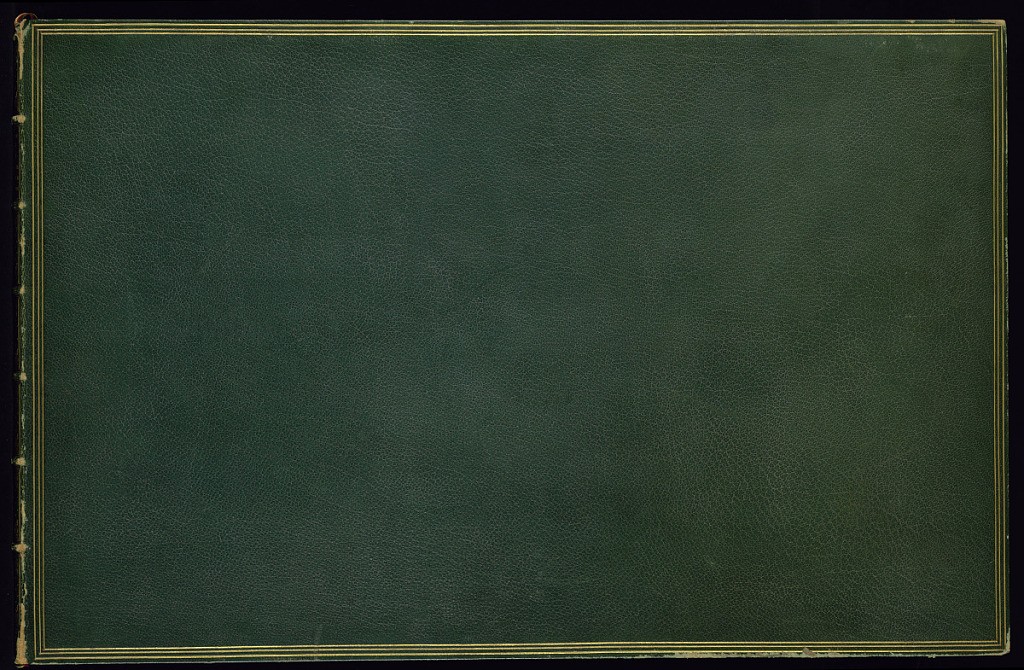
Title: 1r CAHIER DE DECORATIONS D’APPARTEMENTS
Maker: Pierre Ranson, French, 1736–1786
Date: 1779-84
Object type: Album
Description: Album containing four series of interior wall decoration featuring wall elevations with ornately painted paneling (boiseries), chimneypieces, console tables, baths, sofas, and beds. The plates are numbered.